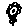
Label: flower